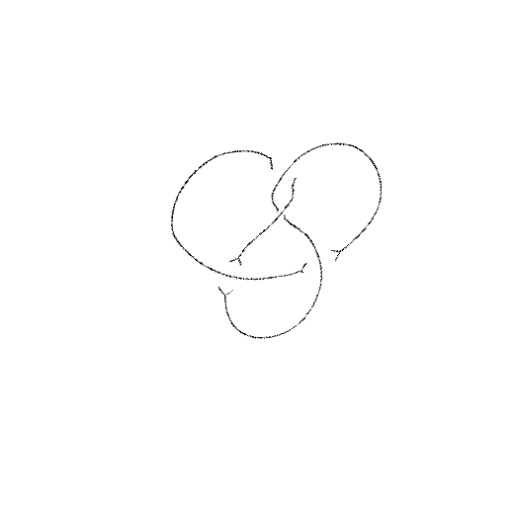
Crossing number: 4